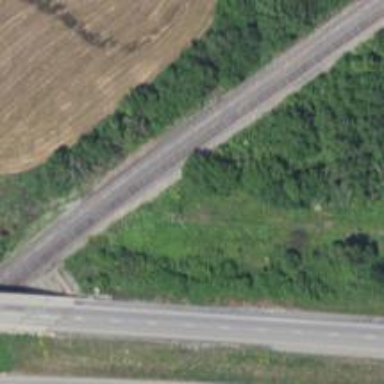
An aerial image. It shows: Railway track.